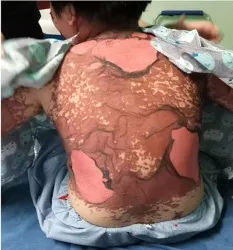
(A,B) A widespread epidermal detachment on the abdomen and back on hospital admission (day 4 of the illness).
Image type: medical_photograph (skin_photograph)